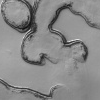
Atmospheric dust classification: not_dusty